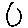
Label: circle